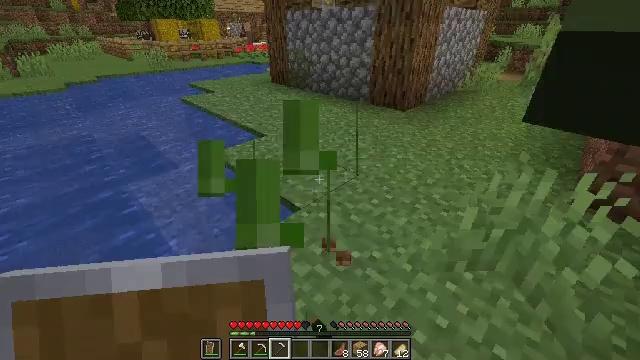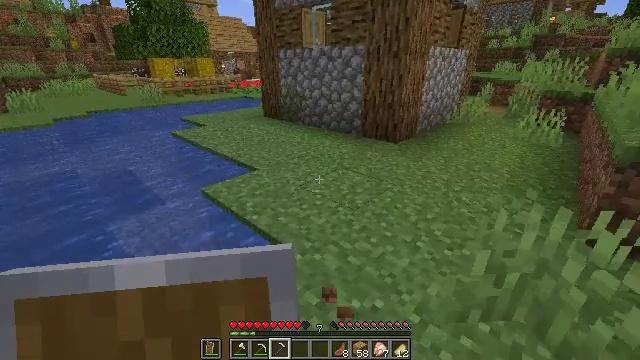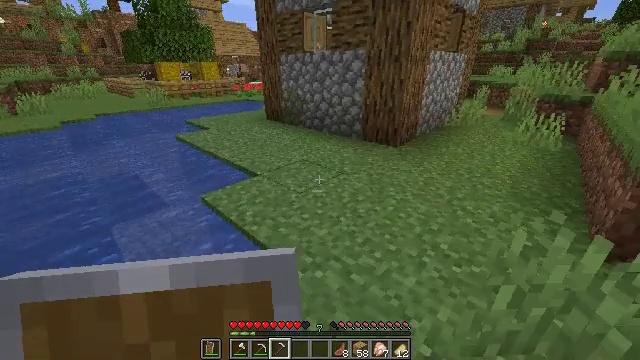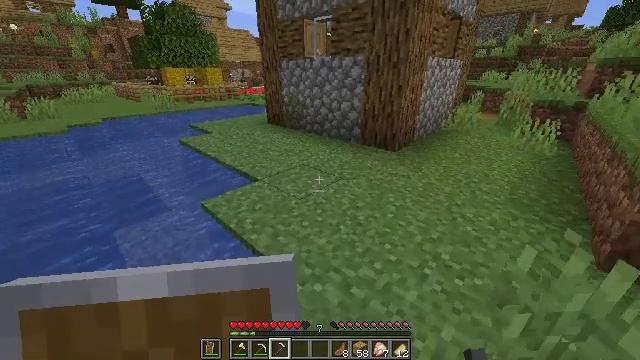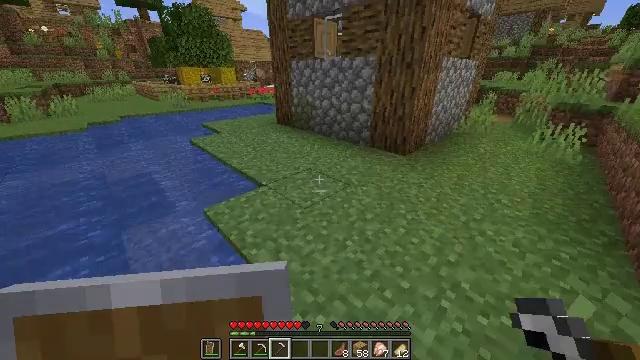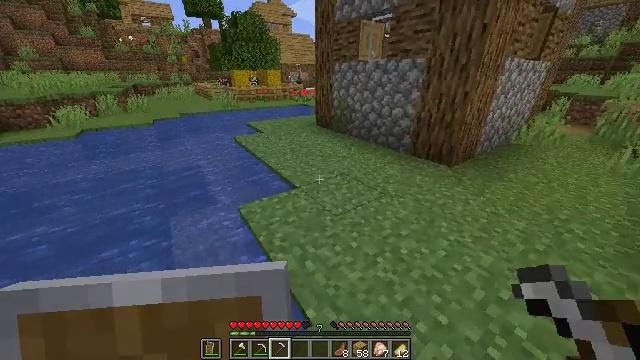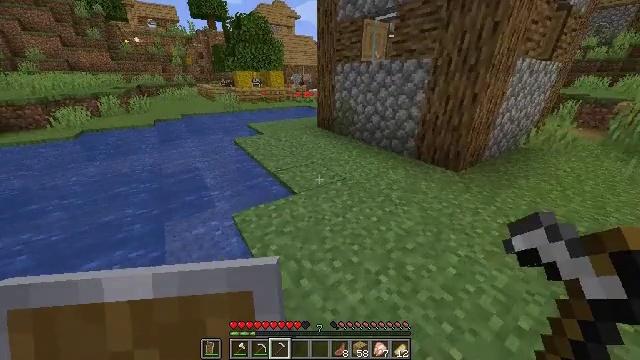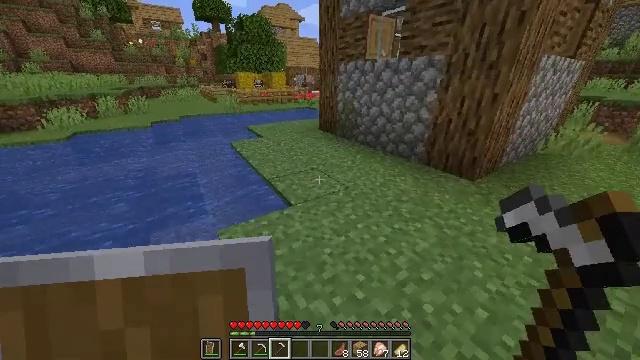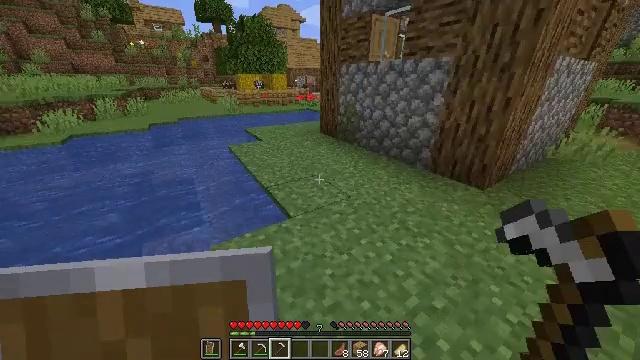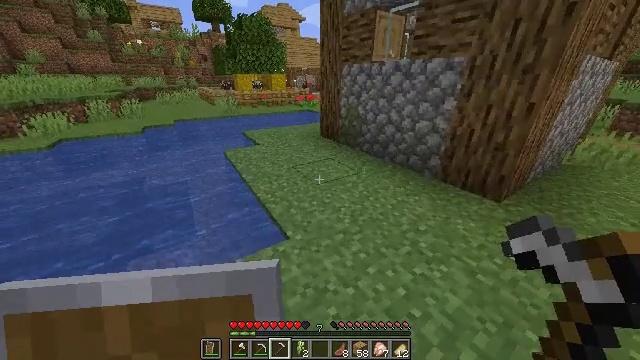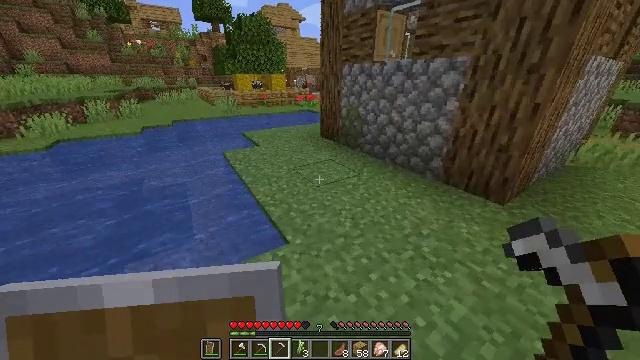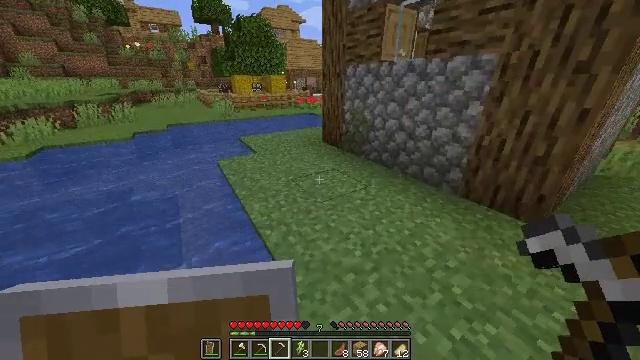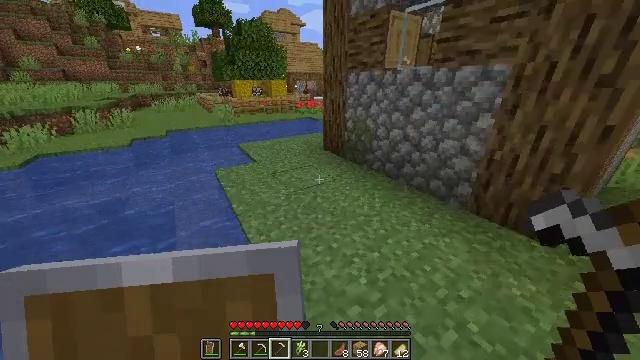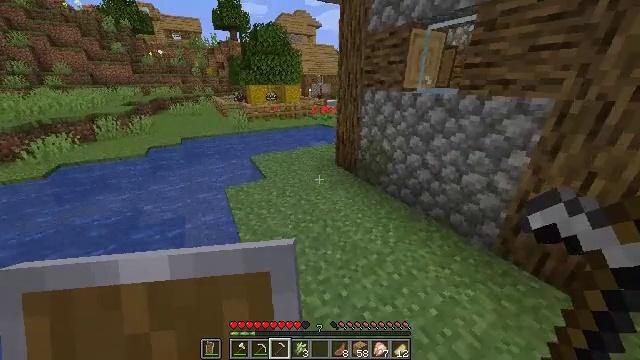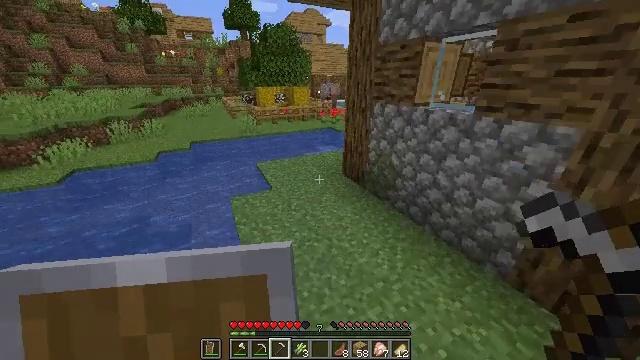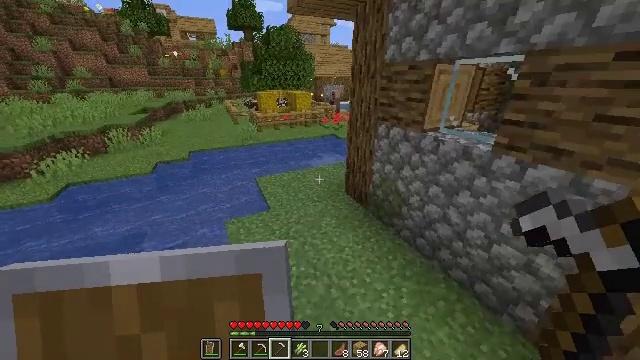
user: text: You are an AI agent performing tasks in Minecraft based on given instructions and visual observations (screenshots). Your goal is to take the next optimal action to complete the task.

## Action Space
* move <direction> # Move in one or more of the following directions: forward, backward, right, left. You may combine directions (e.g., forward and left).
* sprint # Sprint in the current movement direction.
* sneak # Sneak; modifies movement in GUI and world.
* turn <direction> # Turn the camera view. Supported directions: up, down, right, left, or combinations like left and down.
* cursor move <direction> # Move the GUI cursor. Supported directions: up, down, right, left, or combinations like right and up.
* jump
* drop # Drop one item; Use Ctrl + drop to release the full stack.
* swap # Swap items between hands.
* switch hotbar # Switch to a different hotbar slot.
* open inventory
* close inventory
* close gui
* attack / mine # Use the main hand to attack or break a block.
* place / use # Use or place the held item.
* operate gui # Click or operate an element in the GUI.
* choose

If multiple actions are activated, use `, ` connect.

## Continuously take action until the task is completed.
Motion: motion action
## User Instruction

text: Collect a hay block for crafting.
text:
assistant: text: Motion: move forward, sprint, turn right and up
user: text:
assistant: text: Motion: move forward, sprint
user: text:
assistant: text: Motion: move forward, sprint
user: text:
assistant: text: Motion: move forward, sprint, turn left and down
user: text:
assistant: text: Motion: move forward, sprint, turn left
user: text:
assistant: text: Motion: move forward, sprint
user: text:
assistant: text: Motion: move forward, sprint
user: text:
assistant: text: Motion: move forward, sprint
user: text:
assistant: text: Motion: move forward, sprint
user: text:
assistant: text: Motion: move forward, sprint
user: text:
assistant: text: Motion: move forward, sprint
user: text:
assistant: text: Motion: move forward, sprint, jump
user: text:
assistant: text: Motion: move forward, sprint, turn left, jump
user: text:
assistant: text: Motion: move forward, sprint, turn left, jump
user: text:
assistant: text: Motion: move forward, sprint, jump
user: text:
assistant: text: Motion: move forward, sprint, jump
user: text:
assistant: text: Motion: move forward, sprint
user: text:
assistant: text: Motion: move forward and move left, sprint
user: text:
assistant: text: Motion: move forward and move left, sprint
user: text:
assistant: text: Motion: move forward and move left, sprint
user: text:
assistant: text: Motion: move forward and move left, sprint
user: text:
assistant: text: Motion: move forward, sprint
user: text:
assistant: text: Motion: move forward, sprint, turn left
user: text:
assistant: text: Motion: turn left
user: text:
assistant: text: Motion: turn left
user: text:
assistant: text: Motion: turn left
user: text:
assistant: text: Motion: no_op
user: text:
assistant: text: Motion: no_op
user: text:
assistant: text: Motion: turn up
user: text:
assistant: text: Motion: turn right and up